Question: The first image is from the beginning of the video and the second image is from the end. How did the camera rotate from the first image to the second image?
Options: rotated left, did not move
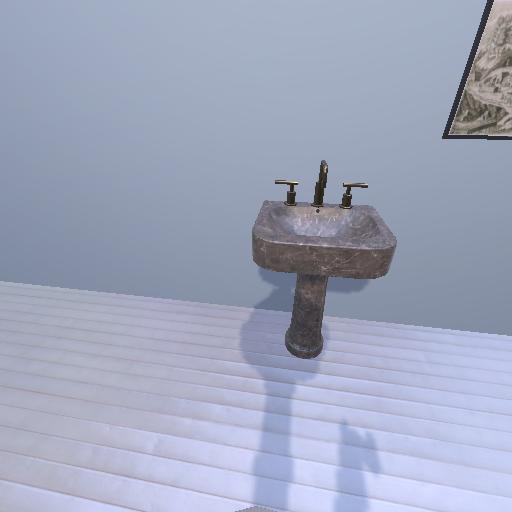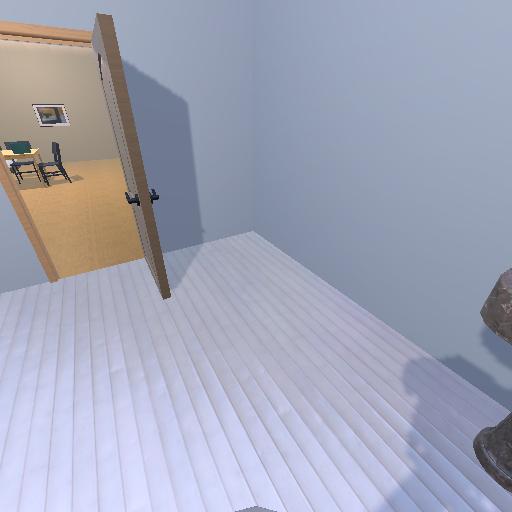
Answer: rotated left